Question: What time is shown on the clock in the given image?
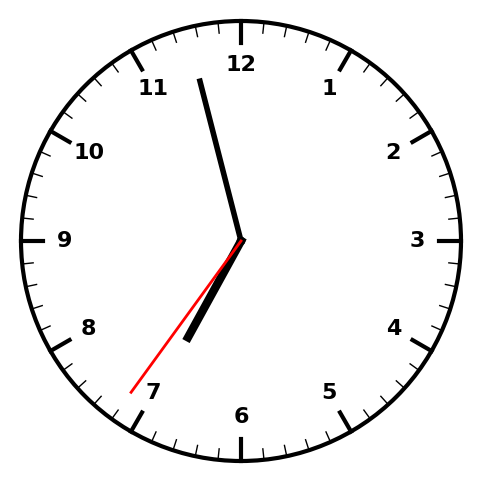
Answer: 06:57:36